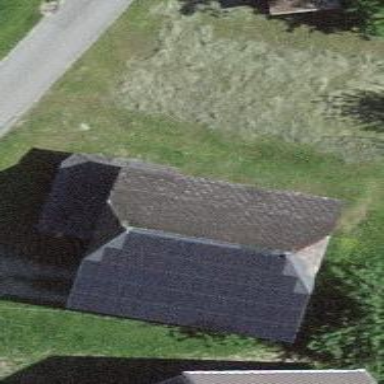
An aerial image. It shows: Barn.